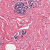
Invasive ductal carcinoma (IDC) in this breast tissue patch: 0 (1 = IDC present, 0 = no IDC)